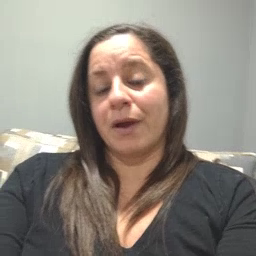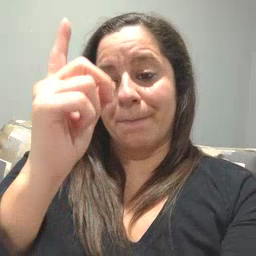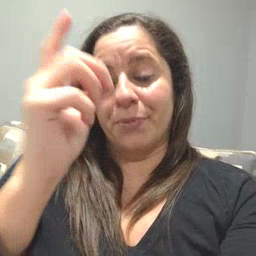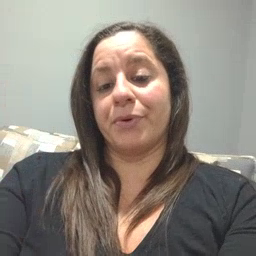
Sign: up